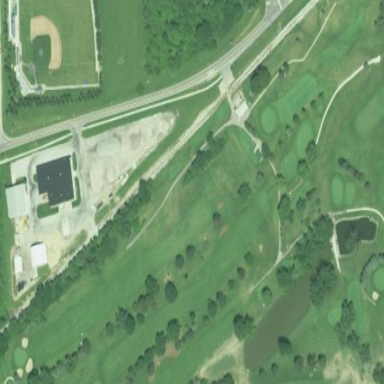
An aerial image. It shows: Golf course.